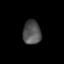
Tissue: lung
Cell type: T cells
Senescence score: 0.2177
Nuclear area (px): 427
Mean DAPI intensity: 81.698